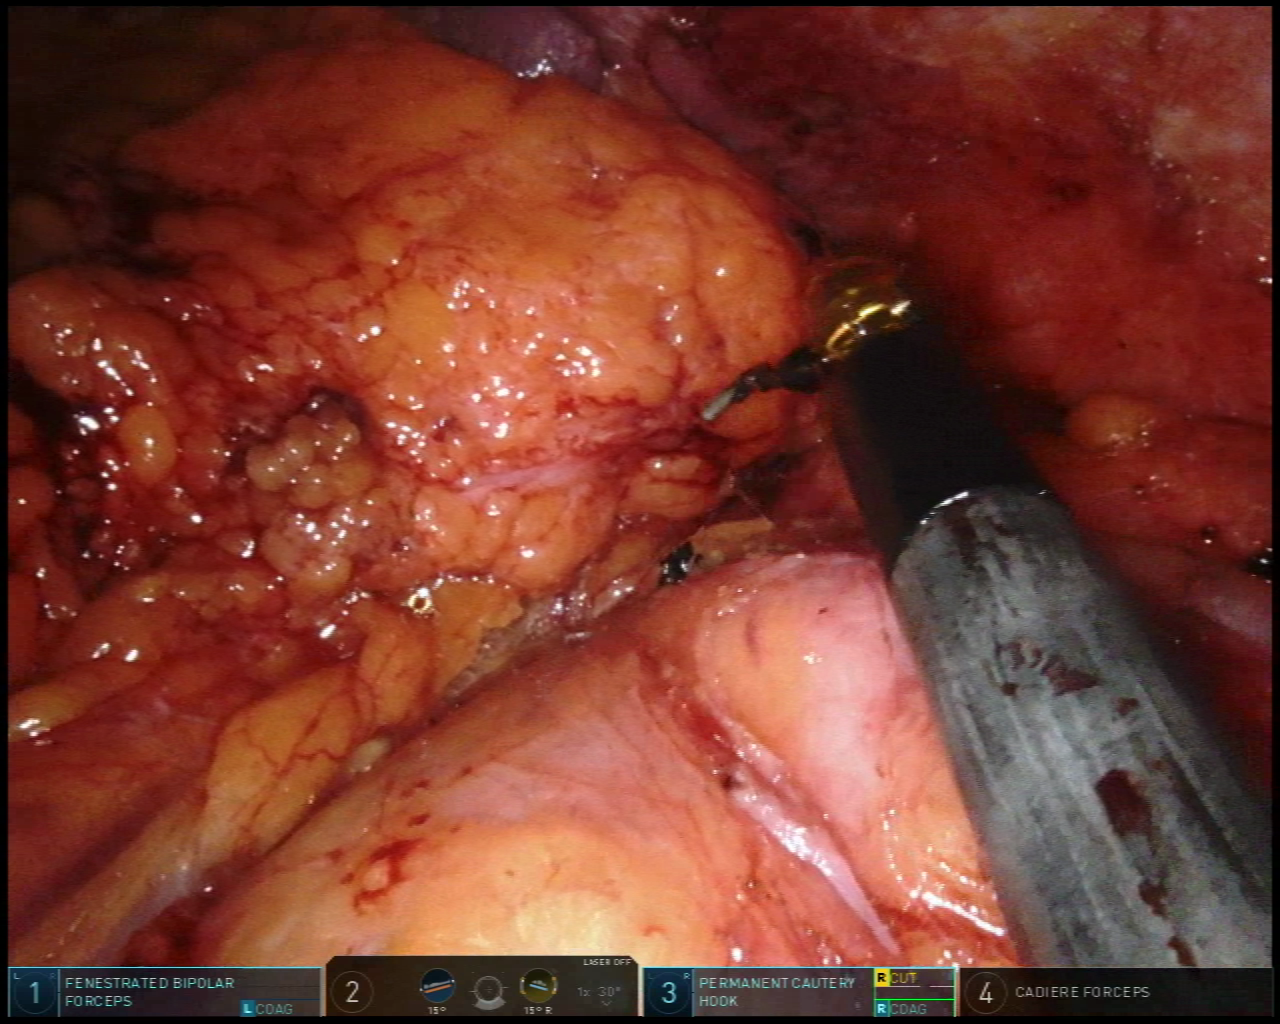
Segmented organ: spleen
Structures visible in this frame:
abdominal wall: yes
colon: yes
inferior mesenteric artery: no
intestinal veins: no
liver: no
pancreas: no
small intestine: no
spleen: yes
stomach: no
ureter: no
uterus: no
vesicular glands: no